Interaction volume radius: 5 \u00c5
Interaction volume height: 25 \u00c5
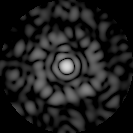
Disorder parameter: 0.8297